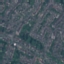
Land use / land cover class: Residential